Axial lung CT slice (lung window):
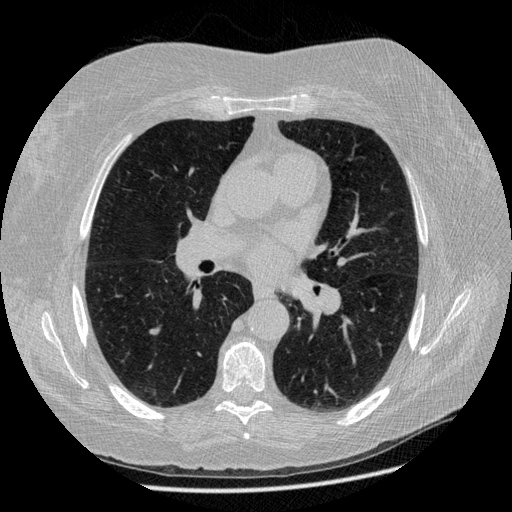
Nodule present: no